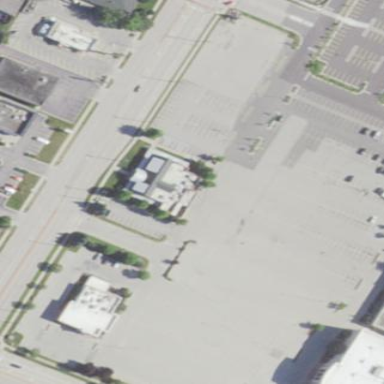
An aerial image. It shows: Parking area with surface.